Interaction volume radius: 5 \u00c5
Interaction volume height: 20 \u00c5
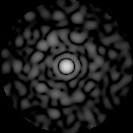
Disorder parameter: 0.8423